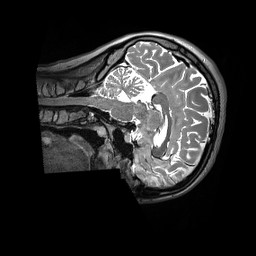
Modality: T2w
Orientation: sagittal
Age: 22
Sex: female
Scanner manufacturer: siemens
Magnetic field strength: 3 T
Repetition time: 3.2 s
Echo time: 0.408 s